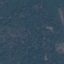
Land use / land cover class: Forest